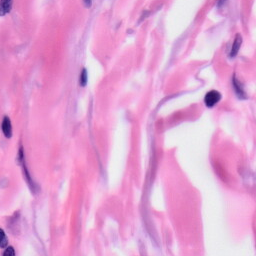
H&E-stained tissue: Skin